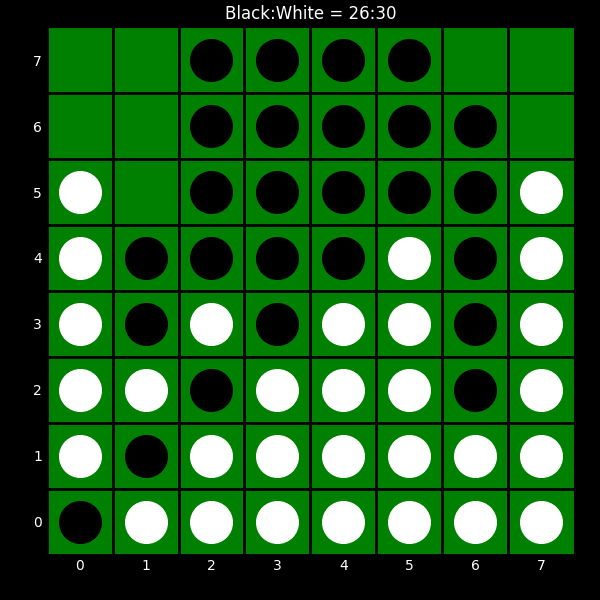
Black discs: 26
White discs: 30